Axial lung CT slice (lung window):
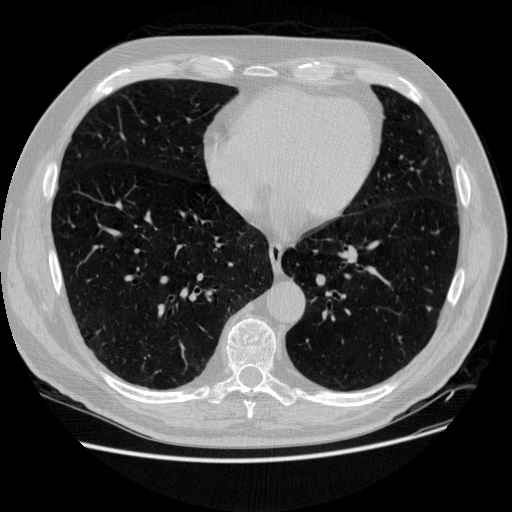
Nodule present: no